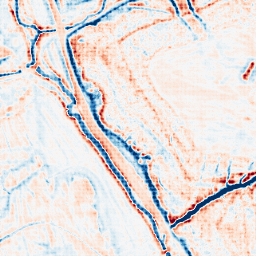
Category: edge_preserving
Decomposition family: bilateral
Decomposition parameters: d: 15
sigma_color: 50
sigma_space: 150
Upsampling method: sinc_hamming
Upsampling parameters: scale: 4
kernel_size: 4
Upsampling scale: 4